Question: I have a search form, and am a little confused. I have 4 options that people can choose from, which sit right above the SearchQueryTextBox, and I'm not sure what to make of them...
Should they be a 'label', a 'legend', or an 'a'?
I don't think they should be a 'legend'.
I was thinking that I should make them all 'label's, since it makes the most sense semantically.
Here's what I'm talking about:

[Edit]: Each 'option' above the textbox is clickable. e.g. if a user clicks Accessories, then the textbox will gain focus and allow them to search for Accessories.
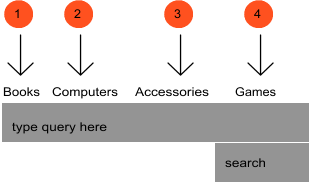
Answer: If they're clickable they should be 'button''s or 'a''s
Are you just after the most semantic markup, or do you want this to make sense for javascript disabled etc.?